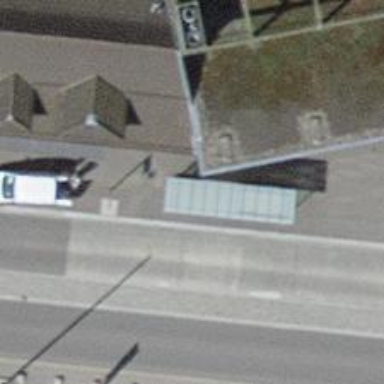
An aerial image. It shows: Bus stop with shelter. It is platform for public transport.